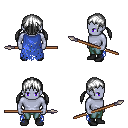
a pixel art fantasy rpg character, male body template, dark elf, purple skin, blue tattered cape, teal pants, white twin-tailed hairstyle, black shoes, spear, four views (front, back, left, right), 2x2 character sprite sheet, small pixel art, hard edges, no anti-aliasing